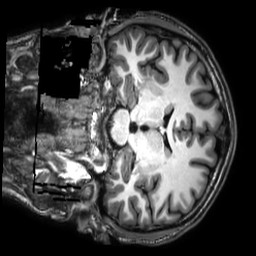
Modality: T1w
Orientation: coronal
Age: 31
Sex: male
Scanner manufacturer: philips
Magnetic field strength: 3 T
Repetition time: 0.008103 s
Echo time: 0.003713 s